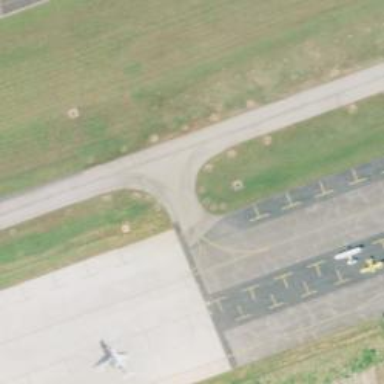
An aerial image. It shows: Image of taxiway at airport.